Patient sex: M
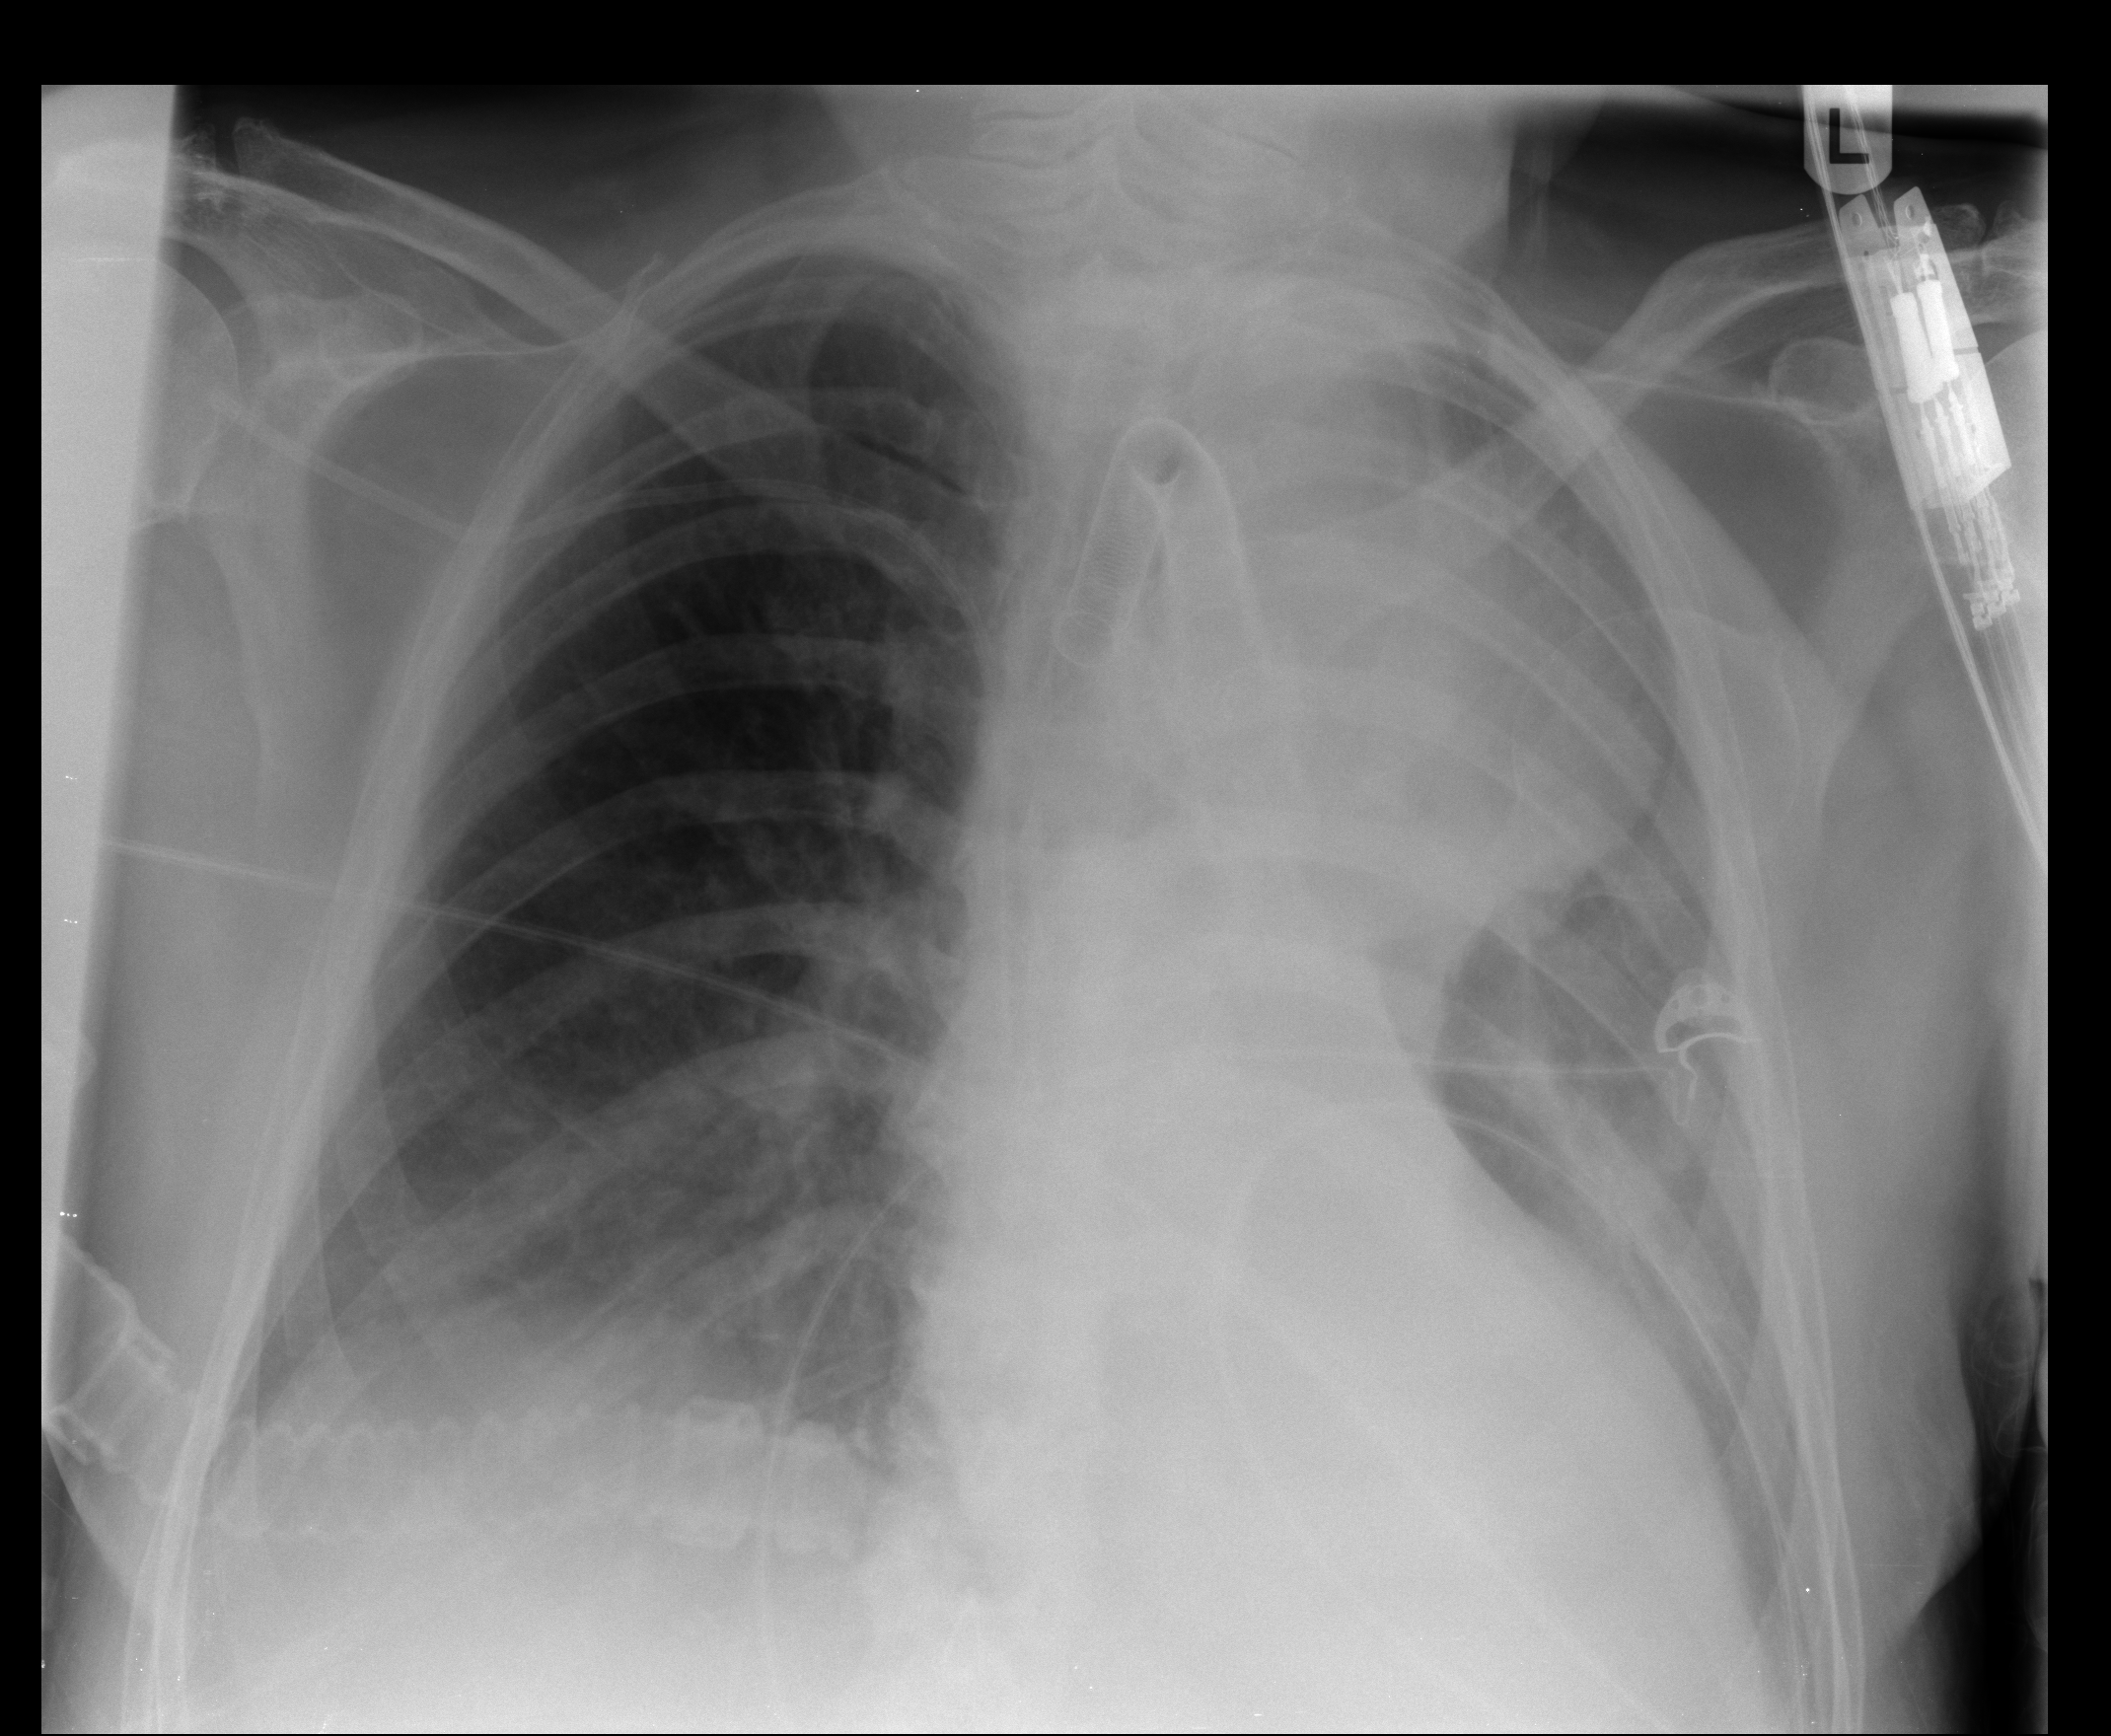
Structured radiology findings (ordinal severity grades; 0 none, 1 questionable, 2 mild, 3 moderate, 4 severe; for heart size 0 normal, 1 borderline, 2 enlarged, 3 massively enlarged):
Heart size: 0
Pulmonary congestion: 0
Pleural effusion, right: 0
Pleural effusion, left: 2
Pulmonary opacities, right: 0
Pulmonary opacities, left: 0
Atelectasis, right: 2
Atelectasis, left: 3